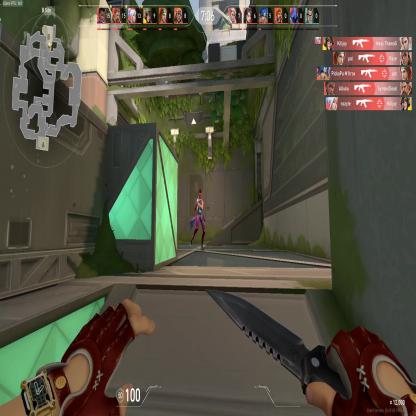
Label: enemy